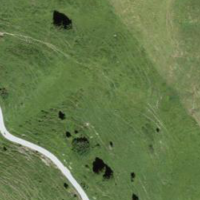
EUNIS habitat code: 26
Species observed at this site:
Campanula barbata